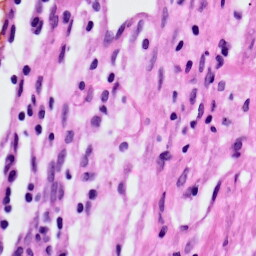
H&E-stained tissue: Lung